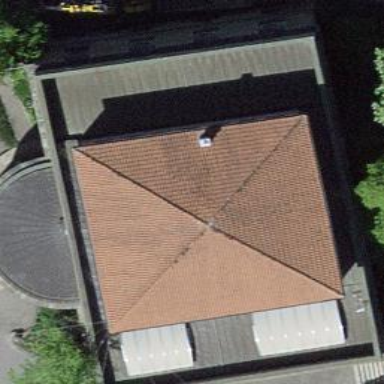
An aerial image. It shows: Public building that is museum.